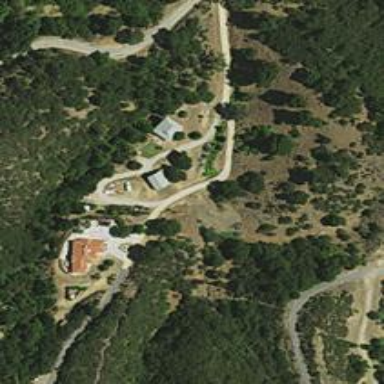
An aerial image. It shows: Driveway leading to service road.